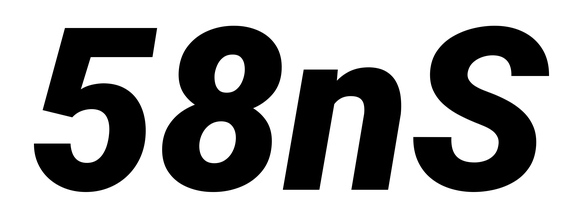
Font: Roboto-Italic_Black_Italic